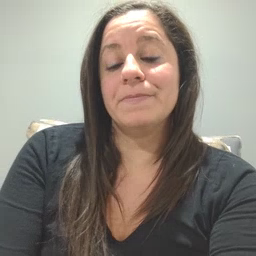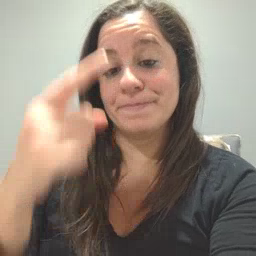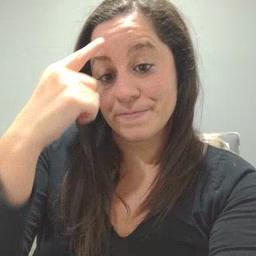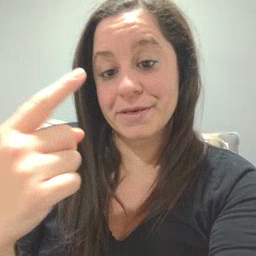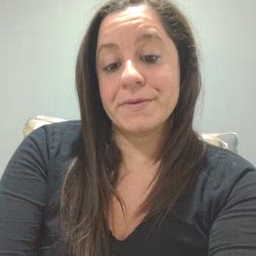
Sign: penny